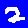
Digit: 2